Question: I recently had a problem where VS2012 intellisense stopped working in my Workflow dll project. It didn't pick up any of my using classes or created variables. It only opened the intellisense if I used the keyboard shortcut.
Upon creating a new project to test the problem out I discovered that VS2012 didn't detect folders that I created in my solutions now for some reason. (tested it with fresh console app, dll, wf dll).
To fix the intellisense I tried all the recommend things (delete .suo file, clean rebuild, check if setting are enabled, reset settings.) none of them worked. I have no idea what to do for the folder problem or if they are related.
Is there any way to solve this?
The folder problem seems to be solved thanks to @Anton Sizikov. Any idea on the intellisense problem?

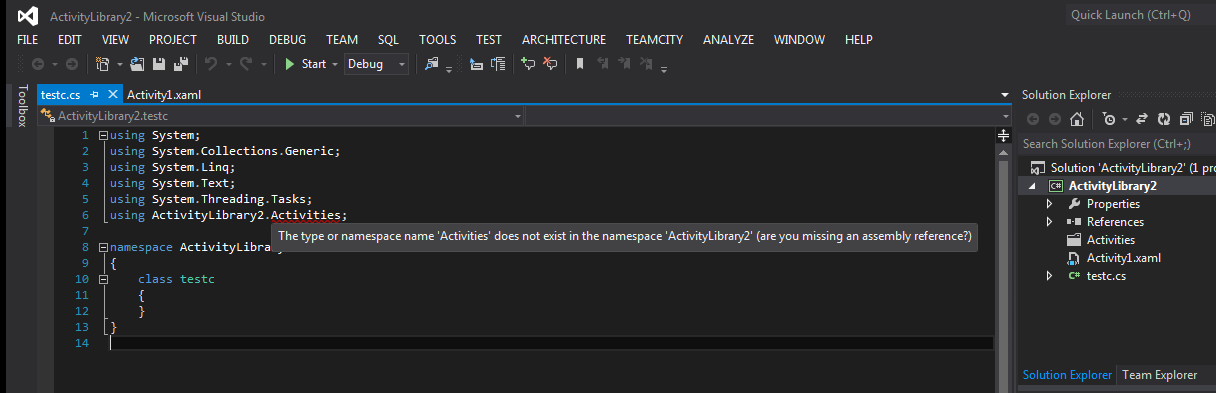
Answer: It seems that Activities folder is empty, so basically there is no class there, and as a result there is no such namespace defined.
What if you put a class inside it and define a namespace in it?
'''
namespace ActivityLibrary2.Activities
{
public class Test{}
}
'''